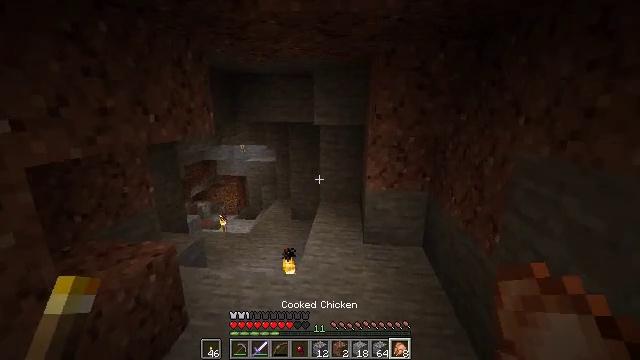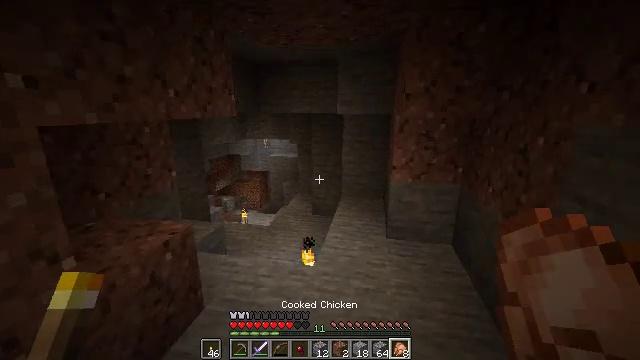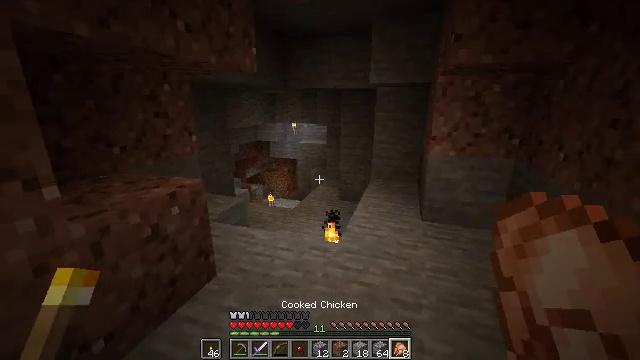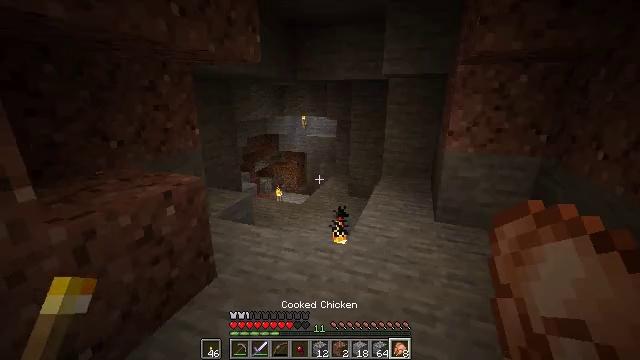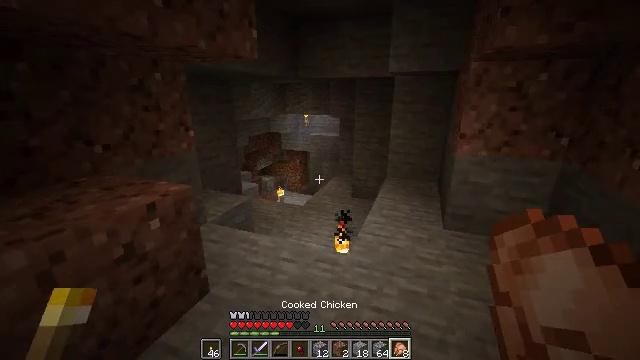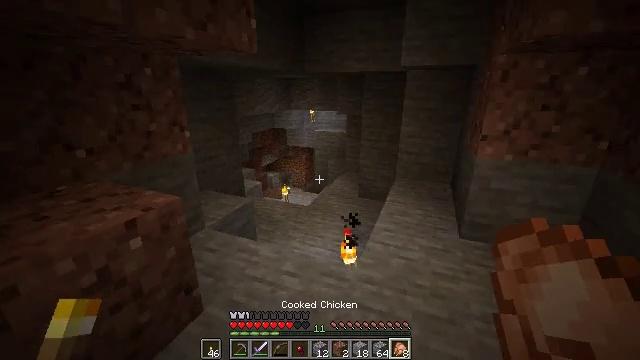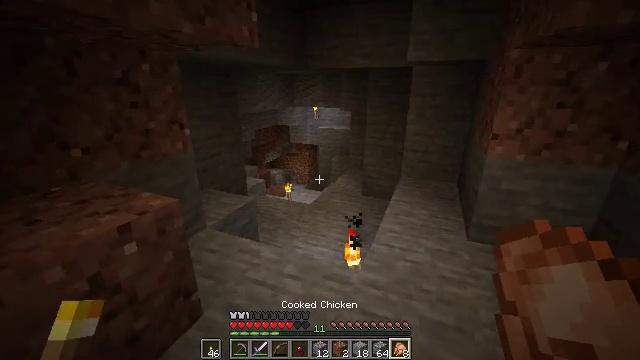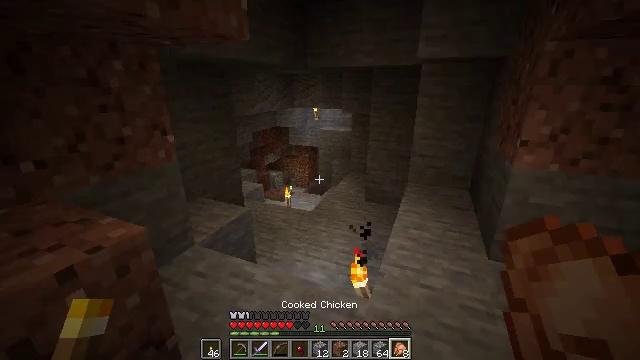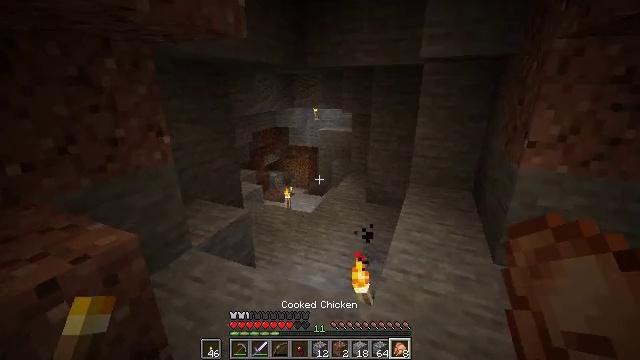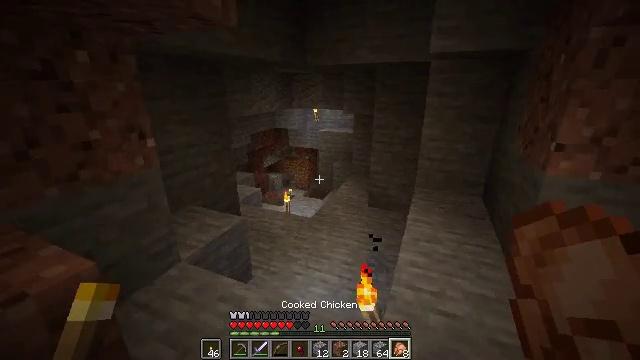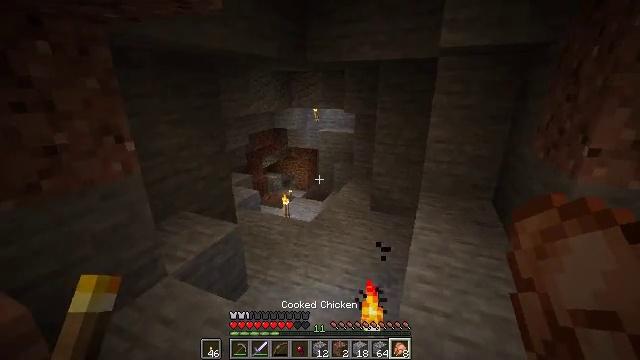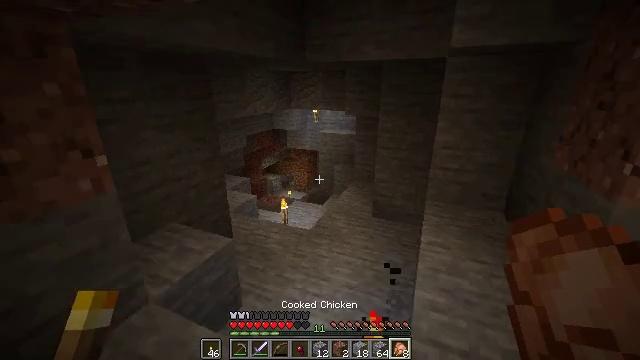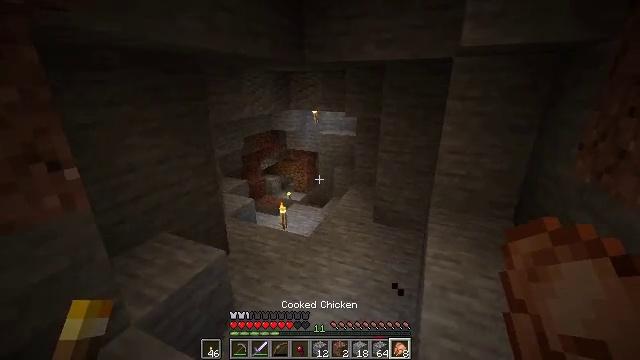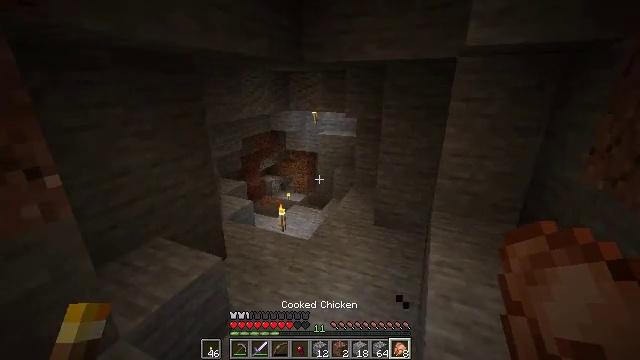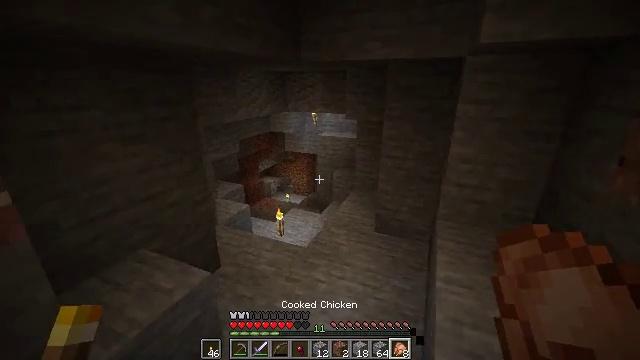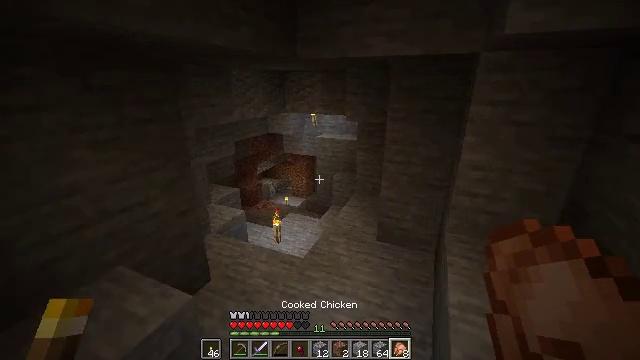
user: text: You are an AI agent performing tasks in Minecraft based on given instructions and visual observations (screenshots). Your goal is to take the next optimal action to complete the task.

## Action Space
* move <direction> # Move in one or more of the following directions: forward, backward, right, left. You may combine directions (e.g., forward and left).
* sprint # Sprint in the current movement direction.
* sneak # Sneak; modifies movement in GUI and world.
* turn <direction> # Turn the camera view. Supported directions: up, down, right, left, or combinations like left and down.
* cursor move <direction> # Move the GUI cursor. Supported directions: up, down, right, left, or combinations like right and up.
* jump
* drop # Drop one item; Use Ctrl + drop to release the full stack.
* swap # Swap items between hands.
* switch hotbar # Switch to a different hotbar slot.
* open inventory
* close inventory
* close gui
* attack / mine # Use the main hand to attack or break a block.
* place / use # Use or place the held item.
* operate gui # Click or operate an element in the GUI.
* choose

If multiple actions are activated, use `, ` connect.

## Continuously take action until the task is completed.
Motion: motion action
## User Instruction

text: Mine dirt from the ground.
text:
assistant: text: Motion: move forward, turn left
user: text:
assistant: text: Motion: move forward, turn left
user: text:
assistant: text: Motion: move forward, turn left and down, use / place
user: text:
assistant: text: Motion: move forward, use / place
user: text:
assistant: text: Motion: move forward, turn left and down, use / place
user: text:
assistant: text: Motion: move forward, use / place
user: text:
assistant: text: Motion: move forward, use / place
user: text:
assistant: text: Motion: move forward, use / place
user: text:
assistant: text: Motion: move forward, use / place
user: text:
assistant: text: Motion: move forward, use / place
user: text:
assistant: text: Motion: move forward, use / place
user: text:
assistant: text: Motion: move forward, use / place
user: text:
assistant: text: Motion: move forward, use / place
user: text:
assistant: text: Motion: move forward, use / place
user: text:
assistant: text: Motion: move forward, use / place
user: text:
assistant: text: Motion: move forward, use / place
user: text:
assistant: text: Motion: move forward, use / place
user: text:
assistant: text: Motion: move forward, use / place
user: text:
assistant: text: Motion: move forward, use / place
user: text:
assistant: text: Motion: move forward, use / place
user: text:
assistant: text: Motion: move forward
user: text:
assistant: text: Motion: move forward, turn left and down
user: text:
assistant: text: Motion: move forward, turn left
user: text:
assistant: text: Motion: move forward
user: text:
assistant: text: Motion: move forward, turn left and down
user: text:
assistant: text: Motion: move forward, switch to hotbar 1
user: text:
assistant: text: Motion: move forward, switch to hotbar 1
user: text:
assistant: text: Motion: move forward, switch to hotbar 1
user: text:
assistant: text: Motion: move forward, switch to hotbar 1
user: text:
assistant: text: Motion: move forward